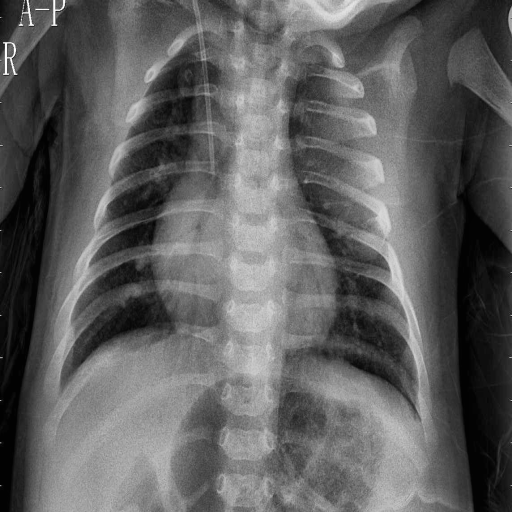
Finding: PNEUMONIA